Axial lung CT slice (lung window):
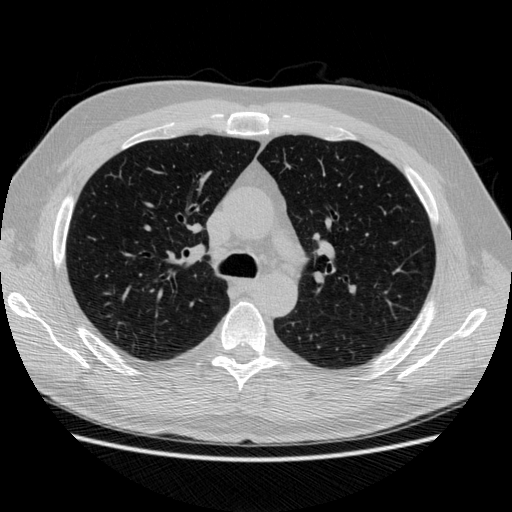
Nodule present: no